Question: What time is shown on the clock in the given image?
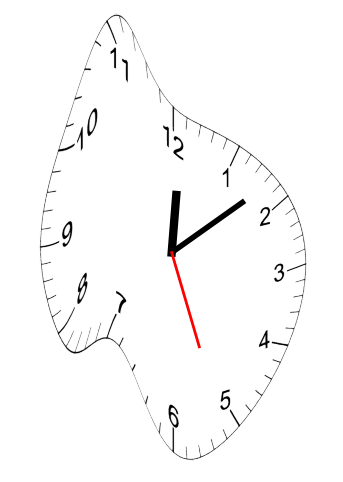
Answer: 12:08:26